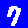
Digit: 7